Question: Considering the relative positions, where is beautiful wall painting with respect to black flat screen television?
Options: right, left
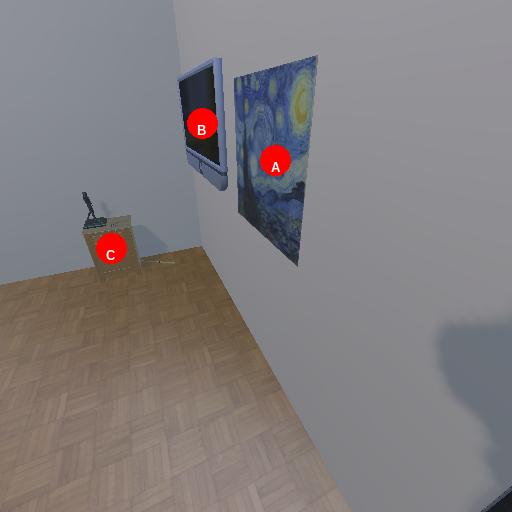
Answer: right